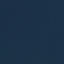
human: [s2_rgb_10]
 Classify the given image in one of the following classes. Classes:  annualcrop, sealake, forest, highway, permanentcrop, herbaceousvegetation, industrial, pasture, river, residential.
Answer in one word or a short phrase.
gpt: SeaLake